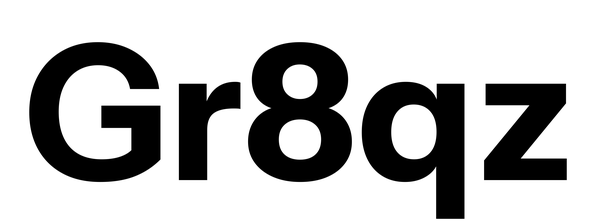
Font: InstrumentSans_Bold